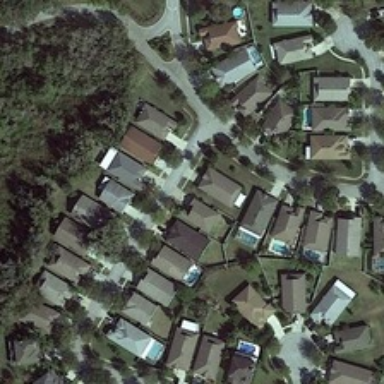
Many buildings and green trees are in a dense residential area .